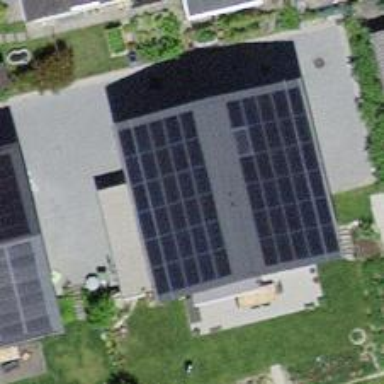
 consisting of solar photovoltaic panels."